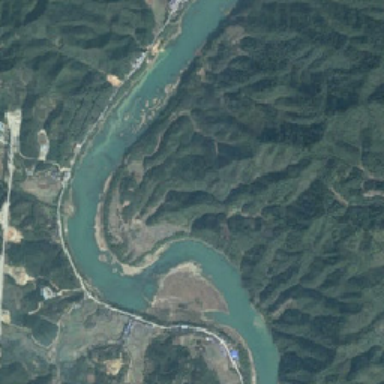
The river is blue and the hills are green .